Question: I'd like to generate an AppleScript that perform the equivalent of "Start Speaking," which exists in the context menu of my Mavericks 10.9.2 system. Currently if I select an English selection, the OS will speak English.

I want to create an AppleScript that produces audio text-to-speech service but using Mandarin Chinese. I initially suspected that my language locale might have something to do with OSX responding in a particular language, but I am no longer certain (since changing locale on my system had no effect). I've looked into the issue and have found that the following preferences need to be set to enable the <URL>. Once enabled I can select text in Safari and some other apps to use the Start Speaking Service. I am interested in the following approaches:
1. Use of defaults (can I use defaults to get OSX to recognize the selected Chinese characters?)
2. Use of some other internal settings that can help me accomplish text-to-speech (Chinese)
3. Use of an external link that will add the selected text to a query string which can then be opened via Safari to a translation site (I'm leaning more towards this option with translate.google.com)
Number (3) three seems promising and I'd appreciate if anyone could provide a practical use-case for any of the approaches above.
:
I've tried a few items already including setting up an Automator Service with speak text and an AppleScript to open a web location with the uri encoded data.
'''
on run {input, parameters}
set targetURI to urlEncode(input)
open location "http://translate.google.com/#zh-CN/en/" & targetURI --input
end run
on urlEncode(str)
local str
try
return (do shell script "/bin/echo " & quoted form of str & !
" | perl -MURI::Escape -lne 'print uri_escape($_)'")
on error eMsg number eNum
error "Can't urlEncode: " & eMsg number eNum
end try
end urlEncode
'''
After incorporating the following instructions I was able to use the built in Speech > Start Speaking context menu in Safari/Notes to accomplish the needed functionality. Full credit and thanks for the info that led me to an appropriate solution.
1. Navigate to System Preferences > Dictation & Speech
2. Select the Text to Speech tab
3. Select the System voice popup button
4. Select Customize...
5. Search "chin" (no quotes)
6. Select the available Chinese voices (Sin-ji speaks Cantonese, Ting-Ting speaks Beijing Mandarin, Mei-jia speaks Taiwanese Mandarin)
7. Change the System Voice to the Appropriate Chinese dialect you want
8. In Safari and elsewhere, use the default context menu on highlighted Chinese text and system will speak in the current Chinese dialect selected
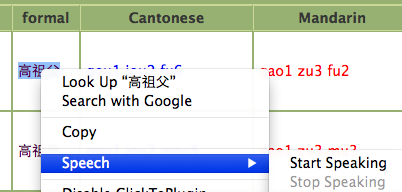
Answer: You just need to open automator and create a new service. Set the automator service to "service receives text from any application". Then add a "speak text" action. In the list of voices choose whatever language you want to hear. Hopefully you have a Chinese language speaking voice. Save it.
Now when you highlight some text, right-click on it, go to the services menu, and choose your automator service.